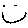
Label: smiley face